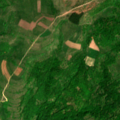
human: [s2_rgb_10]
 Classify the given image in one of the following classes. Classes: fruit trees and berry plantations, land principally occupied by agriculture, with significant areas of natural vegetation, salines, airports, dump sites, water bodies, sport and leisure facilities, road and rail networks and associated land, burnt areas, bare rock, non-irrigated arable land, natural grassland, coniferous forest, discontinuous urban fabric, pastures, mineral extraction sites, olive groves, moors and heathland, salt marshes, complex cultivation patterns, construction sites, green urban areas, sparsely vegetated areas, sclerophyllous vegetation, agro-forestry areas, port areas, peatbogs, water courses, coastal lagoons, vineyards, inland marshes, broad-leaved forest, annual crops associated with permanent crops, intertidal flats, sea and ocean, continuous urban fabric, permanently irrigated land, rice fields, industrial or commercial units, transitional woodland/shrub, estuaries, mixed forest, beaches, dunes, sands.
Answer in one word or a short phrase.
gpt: complex cultivation patterns, land principally occupied by agriculture, with significant areas of natural vegetation, broad-leaved forest, natural grassland, transitional woodland/shrub